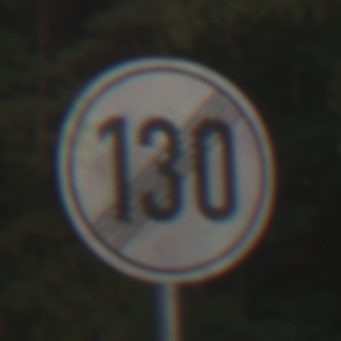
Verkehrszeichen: EndeGeschwindigkeit130
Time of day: SunriseSunset
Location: Outdoor (Nature)
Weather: PartlyCloudy
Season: NotSpecified
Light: Natural